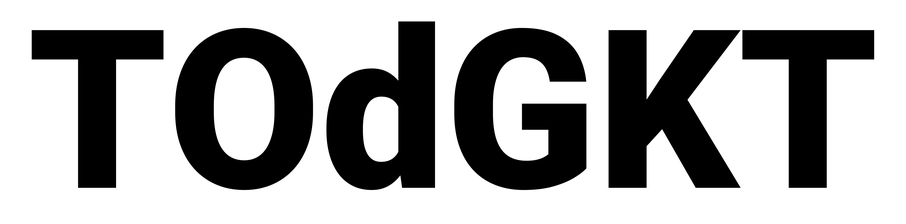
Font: Roboto_Black